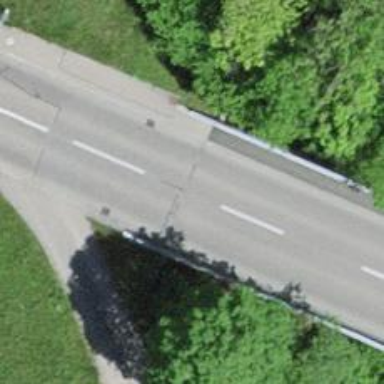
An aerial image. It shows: Tertiary road with asphalt surface that goes over bridge.